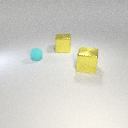
large yellow metal cube in front of small cyan rubber sphere